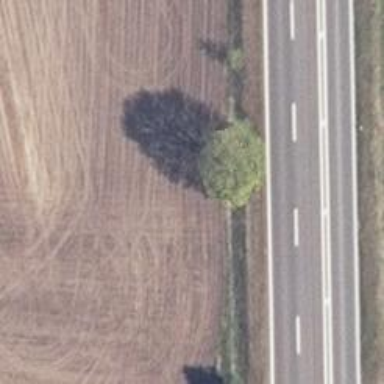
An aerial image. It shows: Deciduous tree with broadleaved leaves.